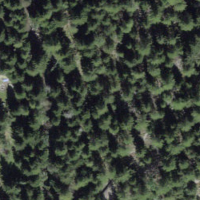
EUNIS habitat code: 43
Species observed at this site:
Corvus corax